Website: bh-photo
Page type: address-validator
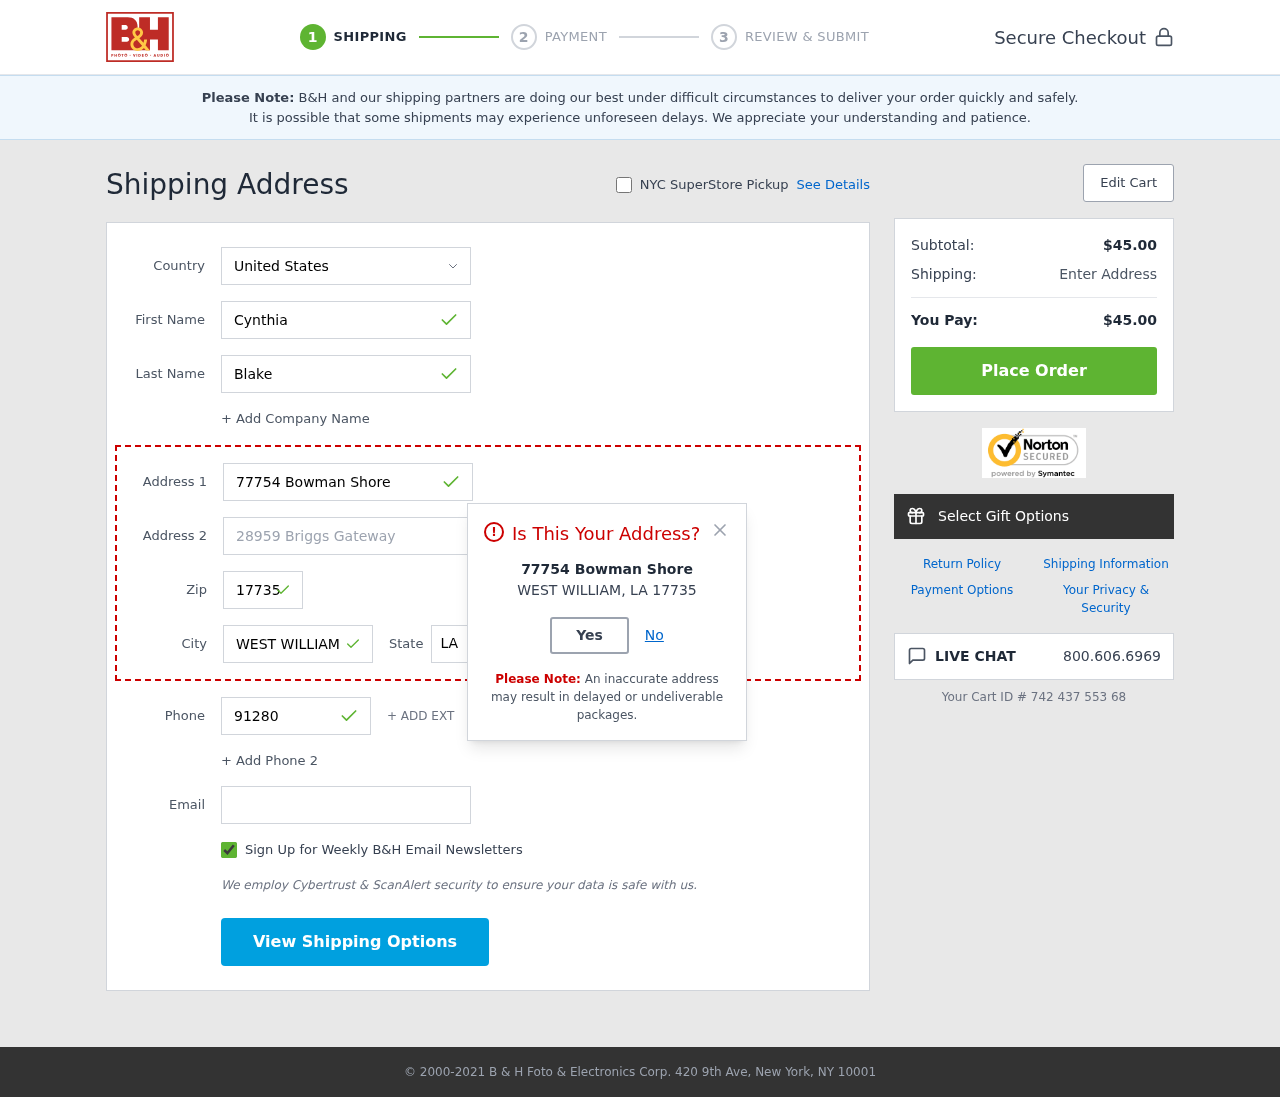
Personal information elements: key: PII_CITY
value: West William
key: PII_COUNTRY
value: United States
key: PII_EMAIL
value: cynthia.blake@hotmail.com
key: PII_FIRSTNAME
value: Cynthia
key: PII_LASTNAME
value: Blake
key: PII_PHONE
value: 9128044210
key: PII_POSTCODE
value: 17735
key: PII_STATE_ABBR
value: LA
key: PII_STREET
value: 77754 Bowman Shore
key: PII_STREET2
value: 28959 Briggs Gateway
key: PII_CITY_MODAL
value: WEST WILLIAM
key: PII_POSTCODE_FULL
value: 17735
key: PII_POSTCODE_NUMERIC
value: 17735
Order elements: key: ORDER_SUBTOTAL
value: $45.00
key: ORDER_TOTAL
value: $45.00
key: ORDER_ID
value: Your Cart ID # 742 437 553 68